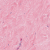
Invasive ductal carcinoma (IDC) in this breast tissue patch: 0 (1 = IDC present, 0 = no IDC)